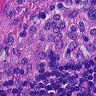
Metastatic tissue present: no